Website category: phone
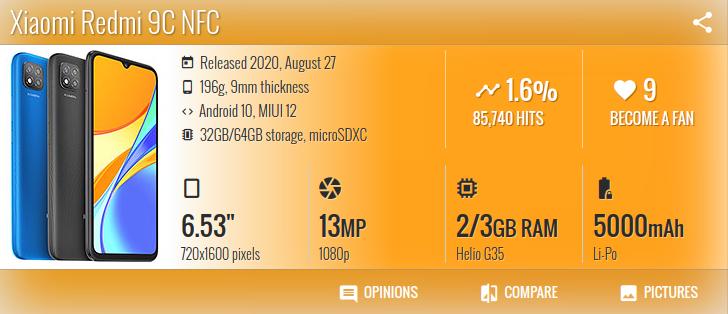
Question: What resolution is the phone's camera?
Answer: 1080p

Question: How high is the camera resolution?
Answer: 1080p

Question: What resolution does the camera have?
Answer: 1080p

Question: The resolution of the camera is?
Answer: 1080p

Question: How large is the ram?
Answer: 2/3 GB RAM

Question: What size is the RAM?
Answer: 2/3 GB RAM

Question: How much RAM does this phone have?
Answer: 2/3 GB RAM

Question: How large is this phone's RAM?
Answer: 2/3 GB RAM

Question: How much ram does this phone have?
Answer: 2/3 GB RAM

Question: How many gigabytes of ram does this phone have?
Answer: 2/3 GB RAM

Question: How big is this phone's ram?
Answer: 2/3 GB RAM

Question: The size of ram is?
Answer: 2/3 GB RAM

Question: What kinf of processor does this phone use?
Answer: Helio G35

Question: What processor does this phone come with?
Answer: Helio G35

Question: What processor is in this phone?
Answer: Helio G35

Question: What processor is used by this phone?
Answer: Helio G35

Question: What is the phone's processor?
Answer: Helio G35

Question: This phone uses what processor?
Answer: Helio G35

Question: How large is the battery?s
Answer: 5000 mAh

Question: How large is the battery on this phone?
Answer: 5000 mAh

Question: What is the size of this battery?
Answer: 5000 mAh

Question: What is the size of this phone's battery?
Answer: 5000 mAh

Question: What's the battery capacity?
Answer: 5000 mAh

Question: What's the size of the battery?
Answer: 5000 mAh

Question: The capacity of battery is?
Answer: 5000 mAh